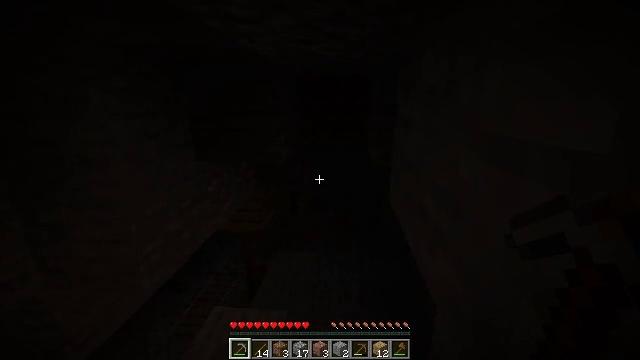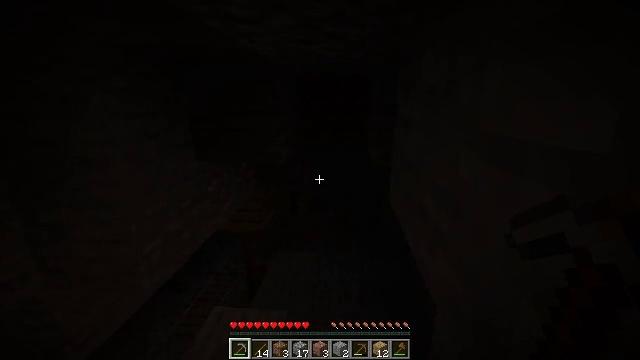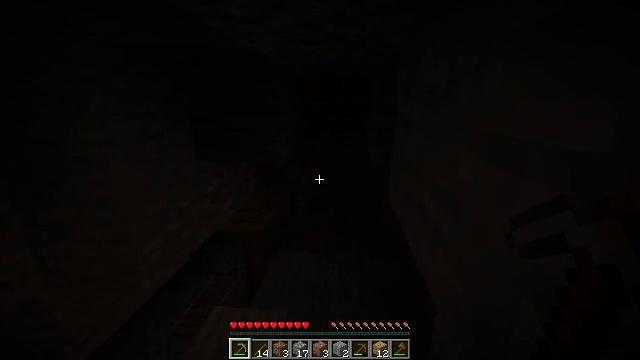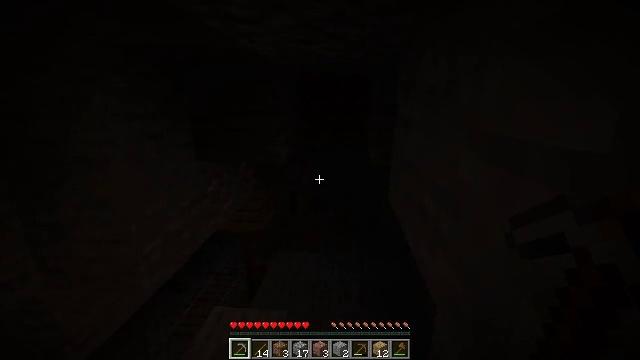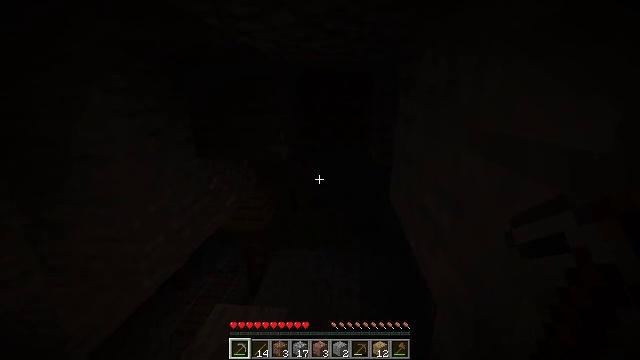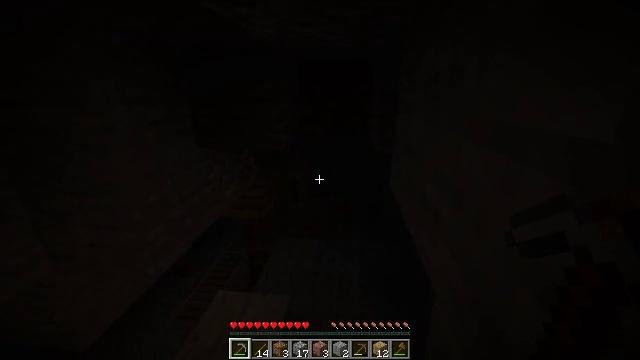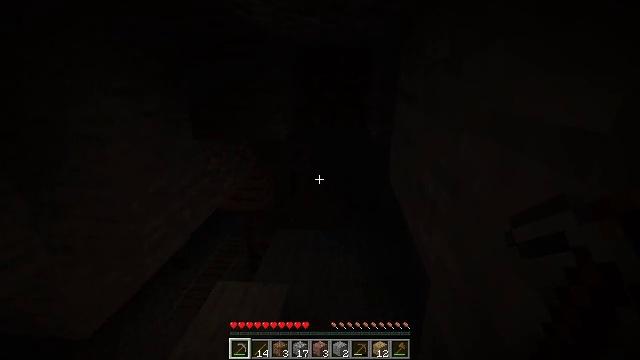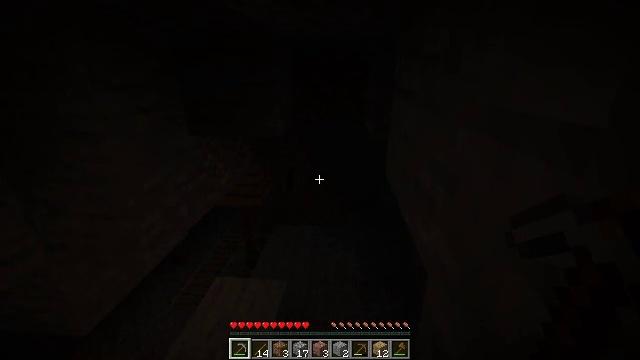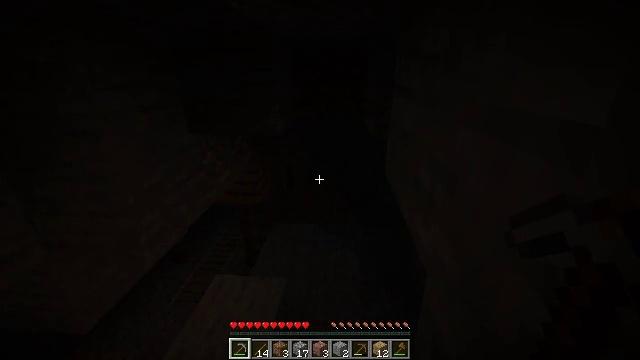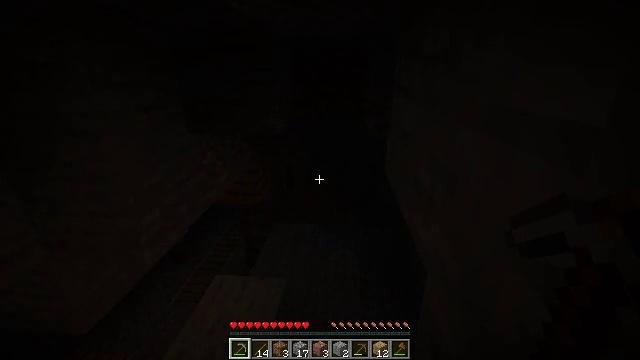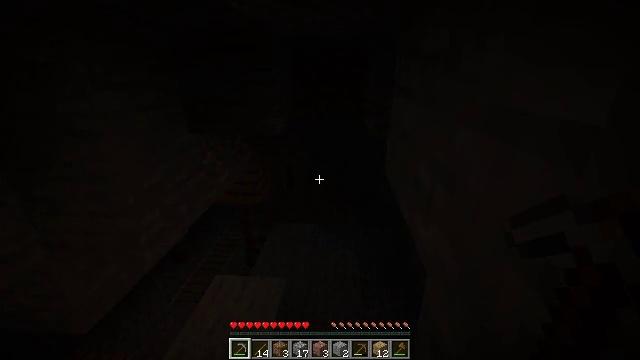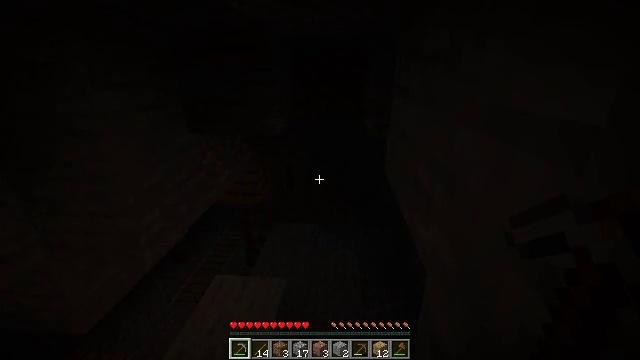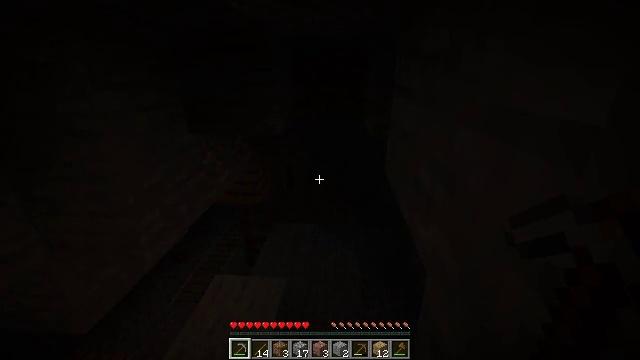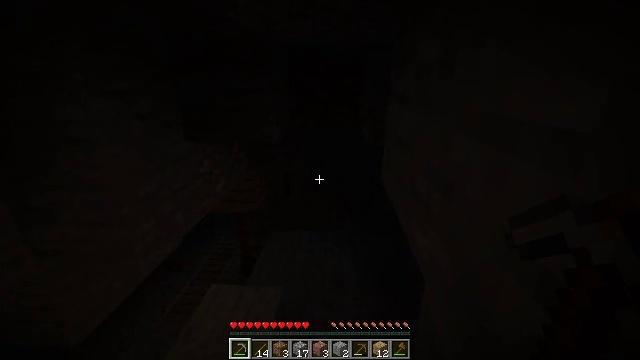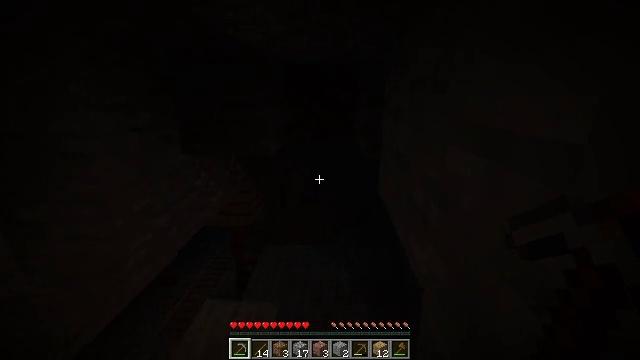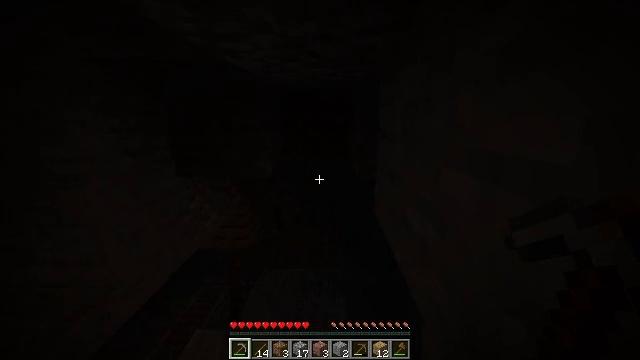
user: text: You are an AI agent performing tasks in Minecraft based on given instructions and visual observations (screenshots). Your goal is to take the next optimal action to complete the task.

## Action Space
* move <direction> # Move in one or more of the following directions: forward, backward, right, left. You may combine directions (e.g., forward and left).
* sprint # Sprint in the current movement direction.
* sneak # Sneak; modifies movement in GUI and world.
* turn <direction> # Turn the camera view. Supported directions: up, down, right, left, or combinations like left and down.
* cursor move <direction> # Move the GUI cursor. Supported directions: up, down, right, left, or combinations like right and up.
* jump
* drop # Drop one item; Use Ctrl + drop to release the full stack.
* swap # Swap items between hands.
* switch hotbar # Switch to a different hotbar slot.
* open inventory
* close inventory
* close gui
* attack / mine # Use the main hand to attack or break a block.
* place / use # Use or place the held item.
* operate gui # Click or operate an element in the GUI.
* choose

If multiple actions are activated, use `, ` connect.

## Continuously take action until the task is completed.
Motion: motion action
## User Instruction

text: Retrieve oak planks from the wooden block.
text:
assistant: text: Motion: no_op
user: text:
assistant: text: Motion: no_op
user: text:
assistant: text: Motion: no_op
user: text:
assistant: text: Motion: no_op
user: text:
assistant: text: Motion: turn down
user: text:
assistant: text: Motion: turn down
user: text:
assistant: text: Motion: no_op
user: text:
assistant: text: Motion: no_op
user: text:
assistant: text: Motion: no_op
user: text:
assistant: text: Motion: no_op
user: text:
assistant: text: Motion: no_op
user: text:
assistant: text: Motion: no_op
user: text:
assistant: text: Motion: turn up
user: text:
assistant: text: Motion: turn up
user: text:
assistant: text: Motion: turn right and up
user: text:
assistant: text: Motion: turn up
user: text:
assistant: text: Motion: no_op
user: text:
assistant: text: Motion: no_op
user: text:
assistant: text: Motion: no_op
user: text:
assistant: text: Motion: no_op
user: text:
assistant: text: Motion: no_op
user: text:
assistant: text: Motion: no_op
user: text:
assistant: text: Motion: no_op
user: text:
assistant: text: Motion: no_op
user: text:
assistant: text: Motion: no_op
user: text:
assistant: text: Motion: no_op
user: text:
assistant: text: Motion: no_op
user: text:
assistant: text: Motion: no_op
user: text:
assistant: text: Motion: no_op
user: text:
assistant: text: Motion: no_op